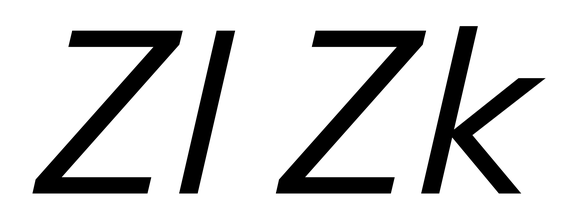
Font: InstrumentSans-Italic_Italic